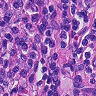
Metastatic tissue present: no